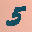
Label: 5